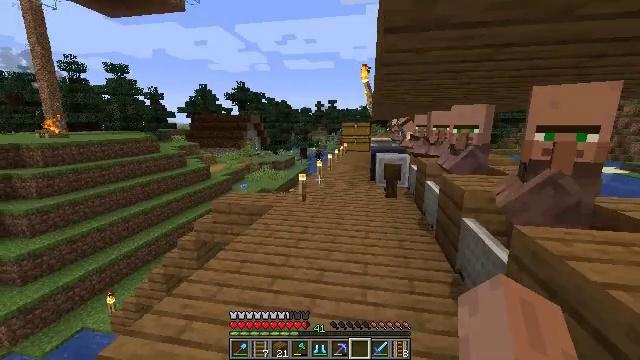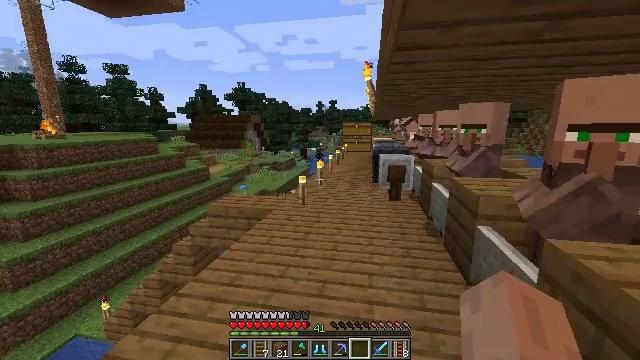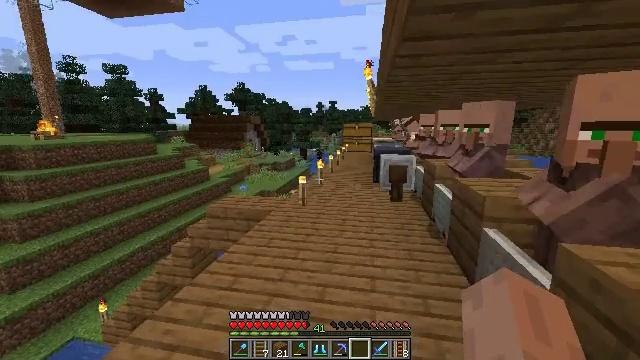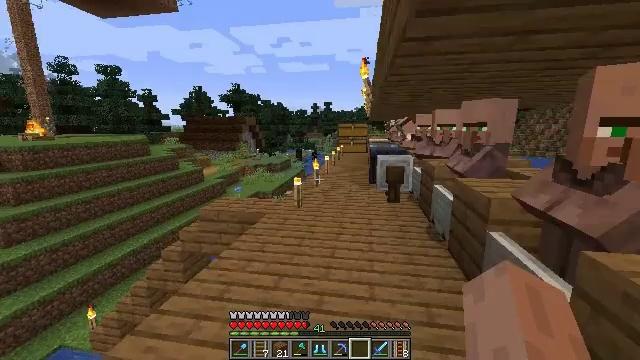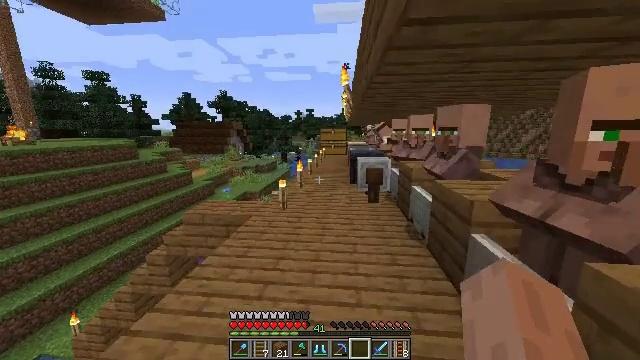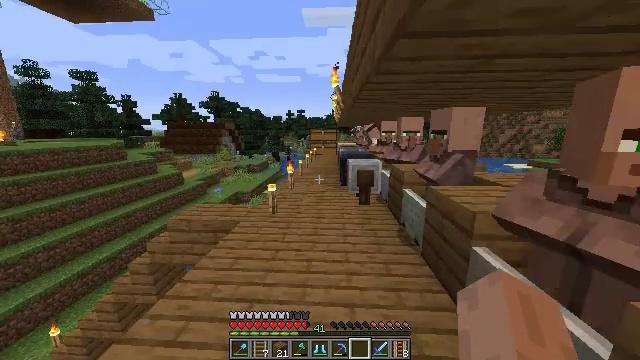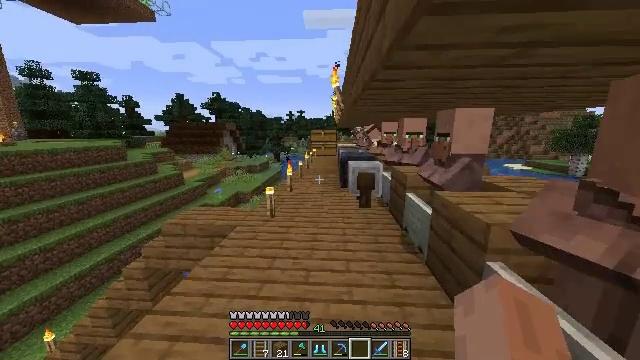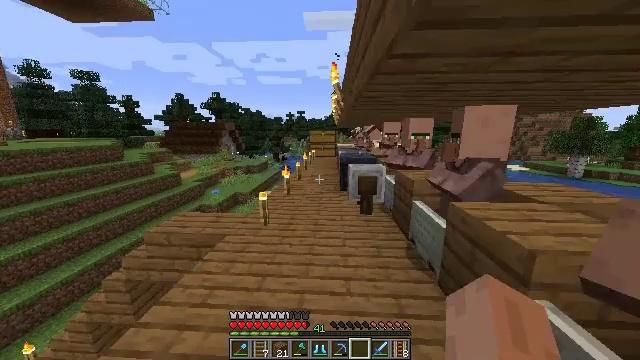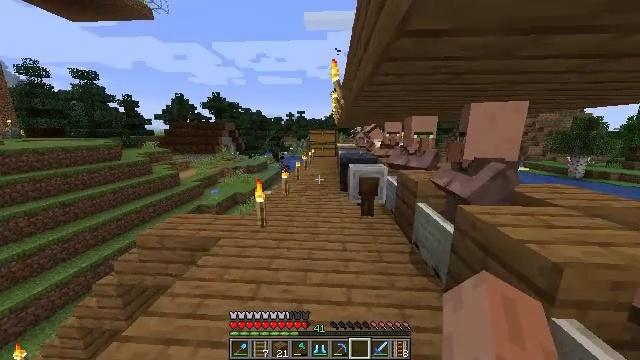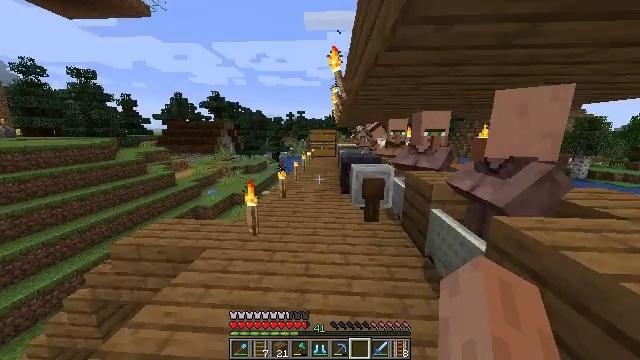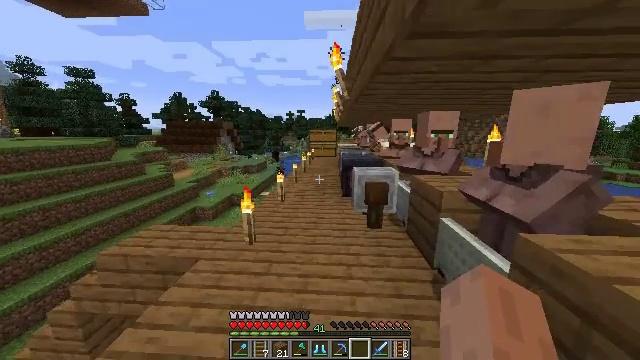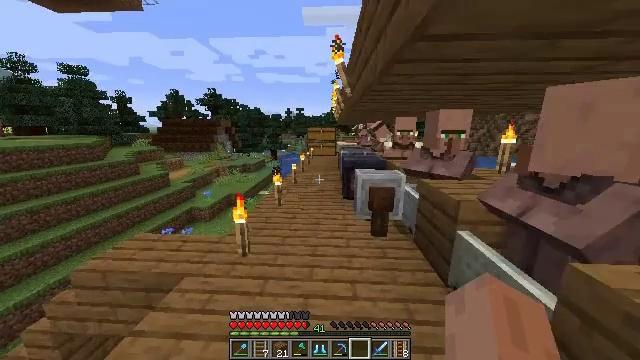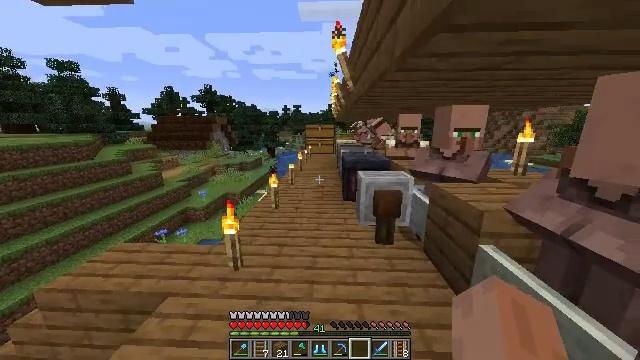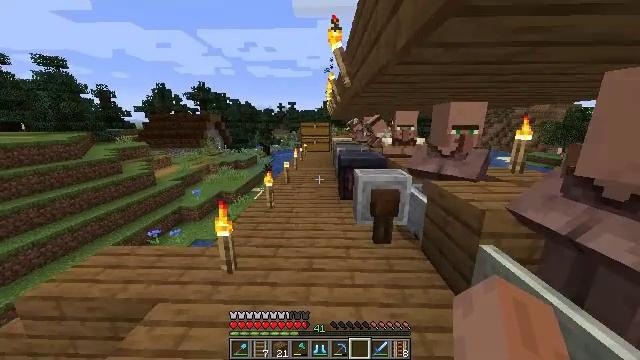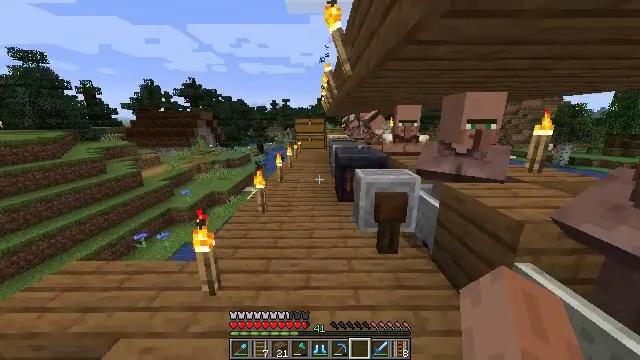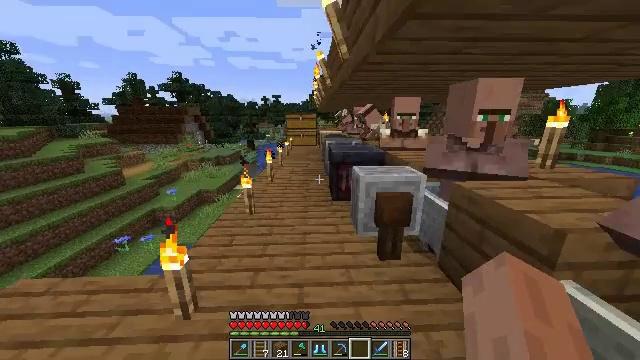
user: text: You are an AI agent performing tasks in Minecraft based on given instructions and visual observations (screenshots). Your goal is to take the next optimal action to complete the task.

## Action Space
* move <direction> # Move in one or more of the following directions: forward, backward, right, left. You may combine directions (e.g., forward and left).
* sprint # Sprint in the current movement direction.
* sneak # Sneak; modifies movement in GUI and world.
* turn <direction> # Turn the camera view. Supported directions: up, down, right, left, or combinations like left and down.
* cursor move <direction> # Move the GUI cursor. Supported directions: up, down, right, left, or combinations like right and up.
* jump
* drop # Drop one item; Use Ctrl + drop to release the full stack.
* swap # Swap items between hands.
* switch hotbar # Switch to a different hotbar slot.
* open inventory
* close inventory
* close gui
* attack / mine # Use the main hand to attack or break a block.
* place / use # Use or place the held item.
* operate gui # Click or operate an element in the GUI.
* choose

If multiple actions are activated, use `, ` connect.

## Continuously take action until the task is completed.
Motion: motion action
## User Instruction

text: Break the grindstone to collect it.
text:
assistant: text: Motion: move forward
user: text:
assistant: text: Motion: move forward, sprint
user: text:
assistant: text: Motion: move forward, sprint, turn right
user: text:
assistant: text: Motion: move forward, sprint, turn right
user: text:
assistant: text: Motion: move forward, sprint, turn right
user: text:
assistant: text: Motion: move forward
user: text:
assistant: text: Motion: move forward
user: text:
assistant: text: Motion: move forward, sprint
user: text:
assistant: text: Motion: move forward, sprint
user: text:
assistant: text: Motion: move forward, sprint
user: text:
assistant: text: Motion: move forward, sprint
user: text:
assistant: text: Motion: move forward
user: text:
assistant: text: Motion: move forward, turn right
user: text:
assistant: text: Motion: move forward, turn right
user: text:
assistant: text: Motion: move forward, turn right and down
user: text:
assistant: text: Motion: move forward, turn right
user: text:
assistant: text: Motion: move forward, turn right
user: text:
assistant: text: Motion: move forward, turn right and down
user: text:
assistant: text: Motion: move forward, turn right and down
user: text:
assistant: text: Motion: move forward, turn right and down
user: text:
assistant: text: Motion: move forward and move left, turn right and down
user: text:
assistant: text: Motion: move forward and move left, turn right and down
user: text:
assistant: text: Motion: move forward and move left, turn right and down
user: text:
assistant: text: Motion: move left, turn right and down
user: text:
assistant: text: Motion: move left, turn right and down
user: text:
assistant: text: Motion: turn right and down
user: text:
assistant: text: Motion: turn right and down
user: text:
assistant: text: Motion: turn right and down
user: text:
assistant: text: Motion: turn right
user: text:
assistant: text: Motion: no_op